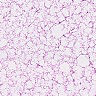
Metastatic tissue present: no